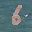
Label: 6